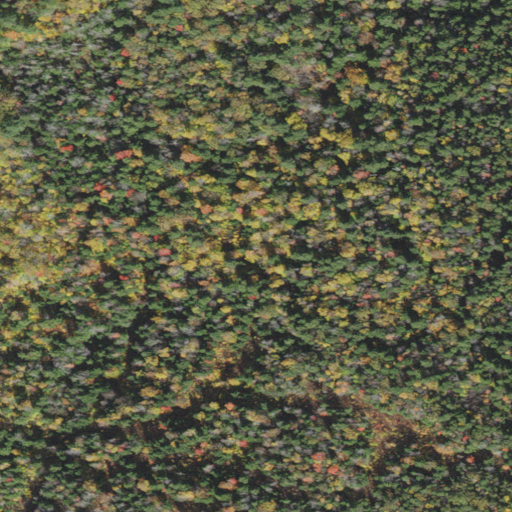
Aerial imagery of mountain in New Hampshire named Blue Hills Range containing evergreen forest, mixed forest, and deciduous forest